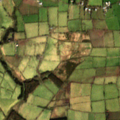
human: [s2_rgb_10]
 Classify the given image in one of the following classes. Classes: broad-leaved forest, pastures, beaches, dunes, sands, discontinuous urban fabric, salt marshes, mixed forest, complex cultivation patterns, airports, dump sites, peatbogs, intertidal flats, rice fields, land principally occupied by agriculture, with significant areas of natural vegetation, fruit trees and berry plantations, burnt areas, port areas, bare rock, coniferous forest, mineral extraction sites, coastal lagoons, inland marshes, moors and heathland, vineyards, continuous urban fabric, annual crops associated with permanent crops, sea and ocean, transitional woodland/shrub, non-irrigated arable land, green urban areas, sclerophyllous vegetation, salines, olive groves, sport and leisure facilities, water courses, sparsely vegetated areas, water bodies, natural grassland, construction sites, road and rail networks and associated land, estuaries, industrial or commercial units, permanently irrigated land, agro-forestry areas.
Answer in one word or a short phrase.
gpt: pastures